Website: apple-inc
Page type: customer-info-address
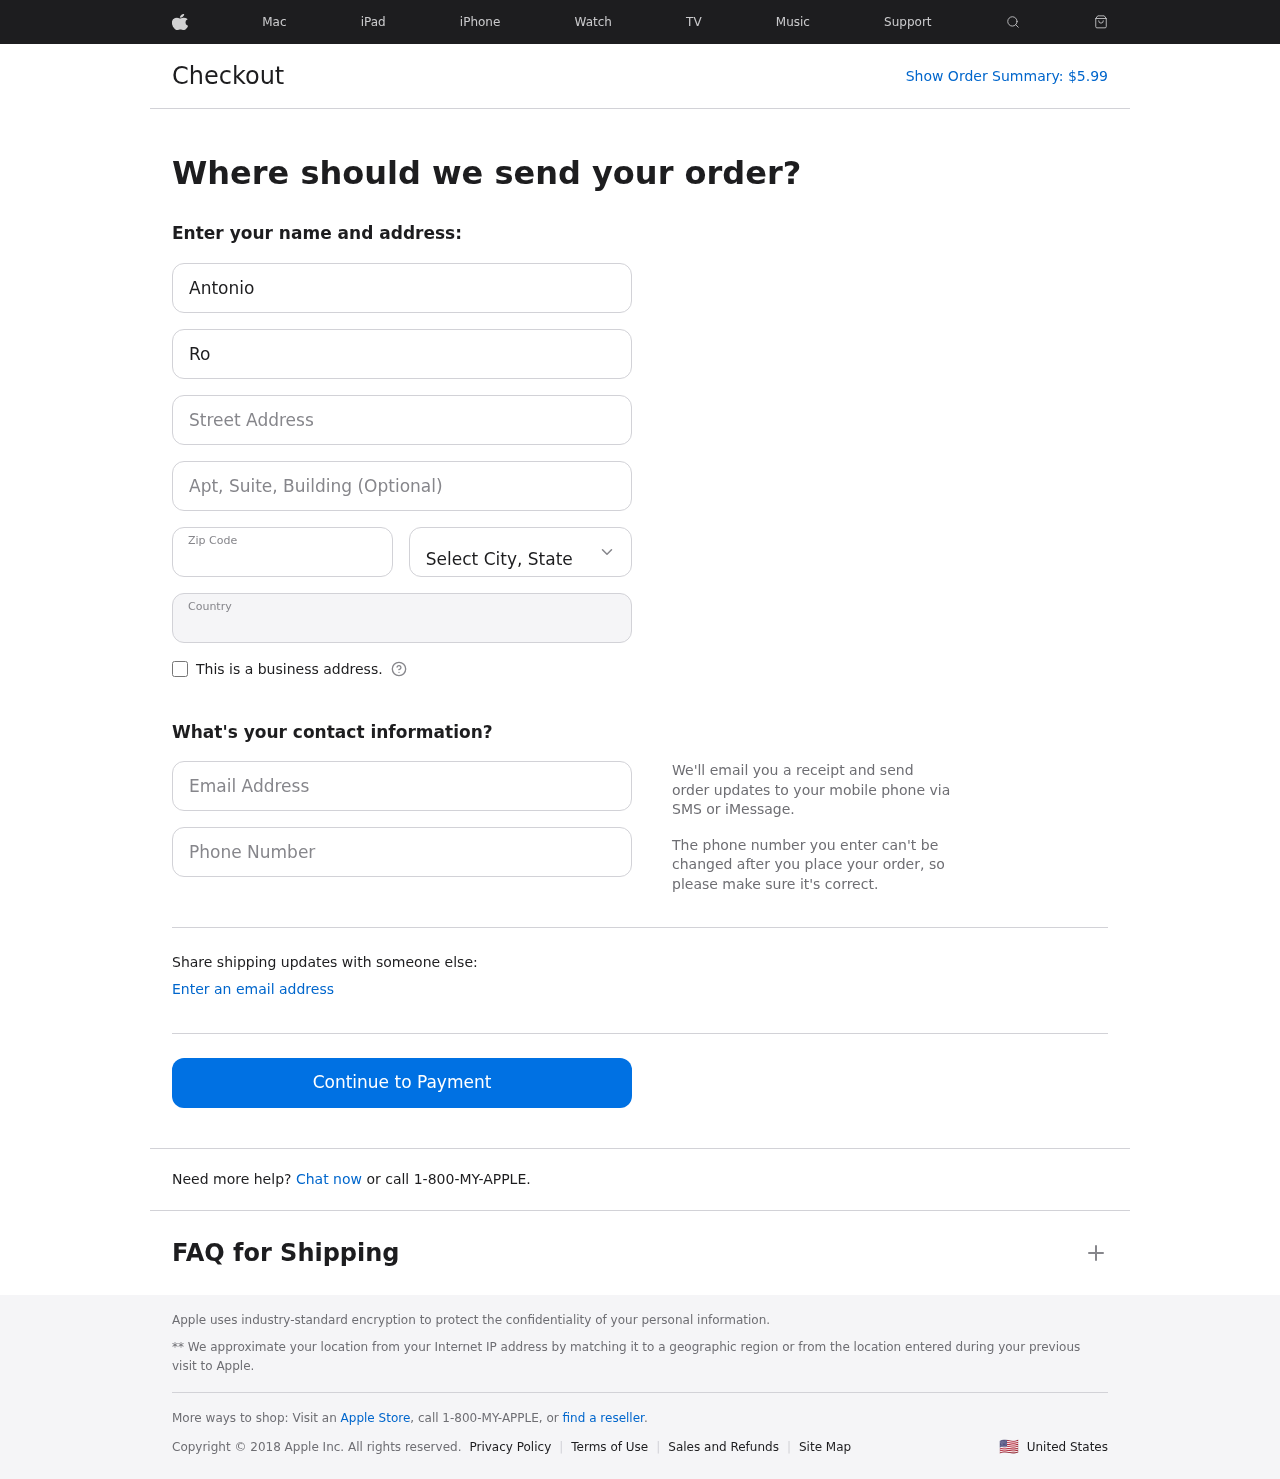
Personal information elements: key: PII_CITY_STATE
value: Wellsbury, MP
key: PII_COUNTRY
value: United States
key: PII_EMAIL
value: antonio.roberts@hotmail.com
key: PII_FIRSTNAME
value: Antonio
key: PII_LASTNAME
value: Roberts
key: PII_PHONE
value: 5394306680
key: PII_POSTCODE
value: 88298
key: PII_STREET
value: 7240 Micheal Corner
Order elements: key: ORDER_TOTAL
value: $5.99